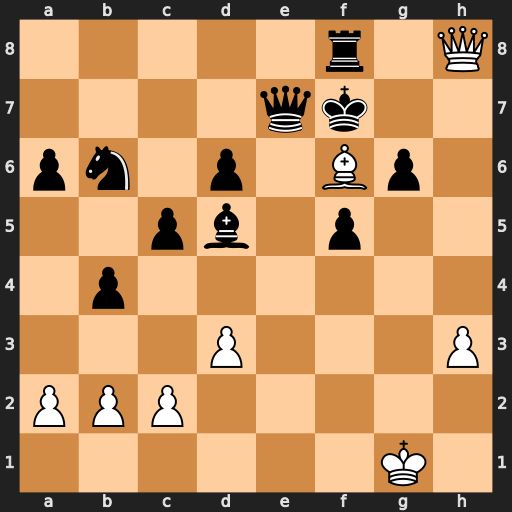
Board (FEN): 5r1Q/4qk2/pn1p1Bp1/2pb1p2/1p6/3P3P/PPP5/6K1
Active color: w
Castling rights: -
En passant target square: -
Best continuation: Qg7+ Ke6 Qxe7#